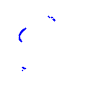
Particle: kaon